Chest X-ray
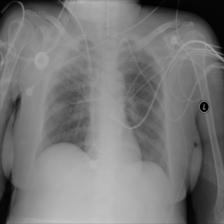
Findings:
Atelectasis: negative
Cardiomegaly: negative
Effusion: negative
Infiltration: negative
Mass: negative
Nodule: negative
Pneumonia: negative
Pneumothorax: negative
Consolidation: negative
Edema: negative
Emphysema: negative
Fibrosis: negative
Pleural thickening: negative
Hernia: negative